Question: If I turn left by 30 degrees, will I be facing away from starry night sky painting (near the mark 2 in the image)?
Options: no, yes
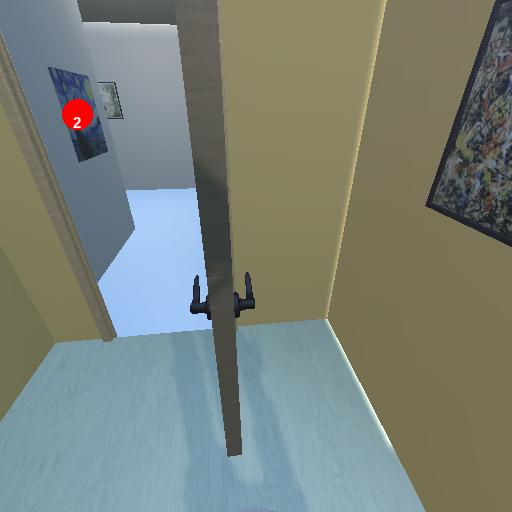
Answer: no